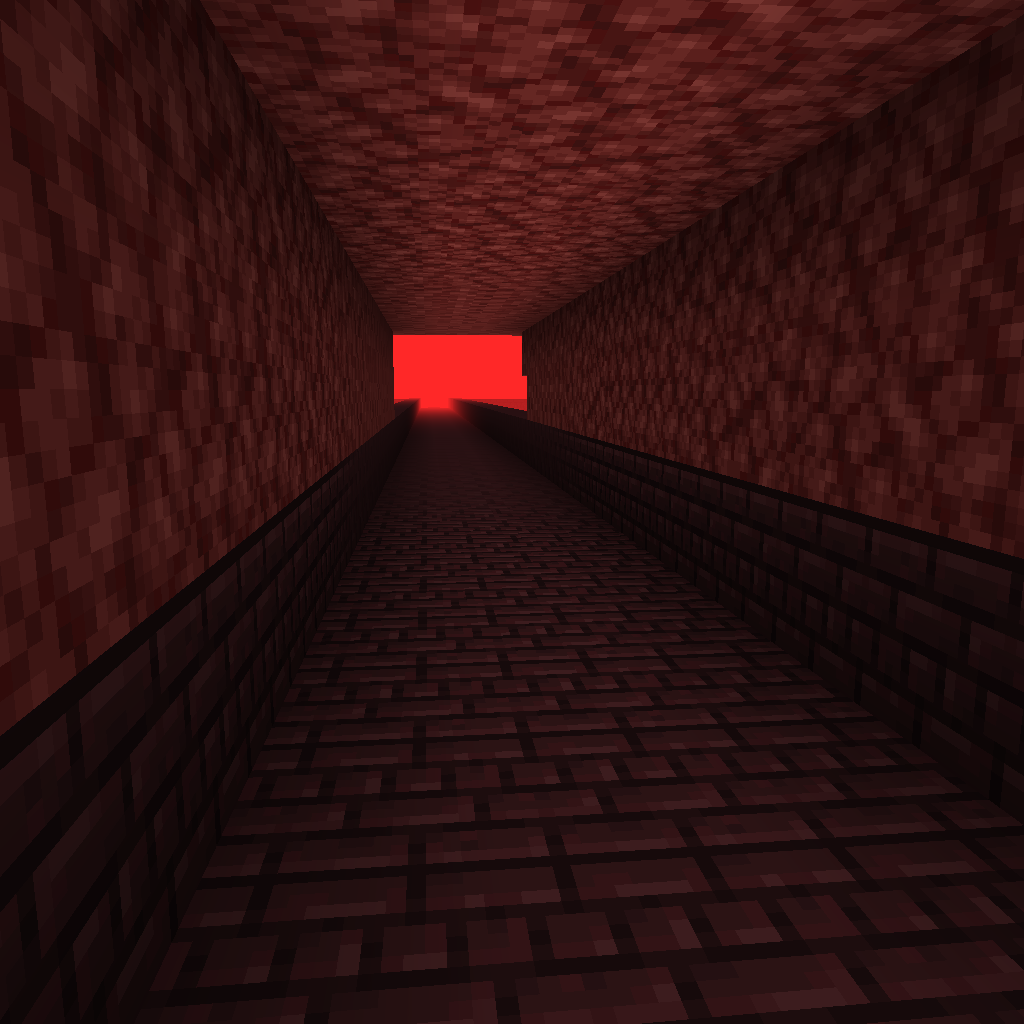
nether fortress hallway